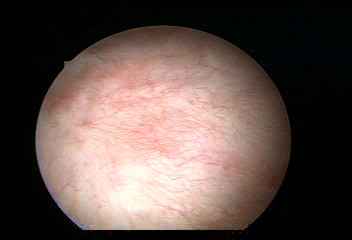
Modality: WLC
Class: Normal mucosa
Bladder cancer association: No